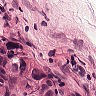
Metastatic tissue present: yes